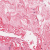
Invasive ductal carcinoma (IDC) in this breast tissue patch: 0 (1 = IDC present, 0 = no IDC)